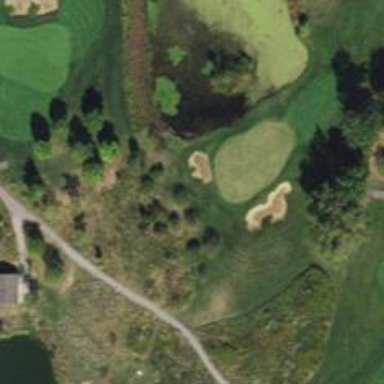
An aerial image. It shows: Golf hole.